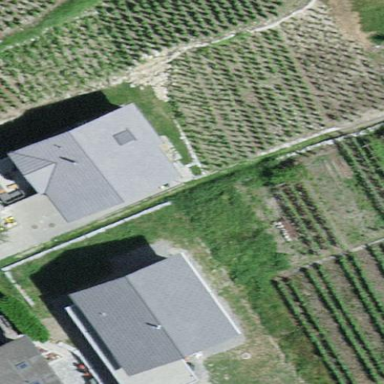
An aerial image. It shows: Vineyard growing grapes.